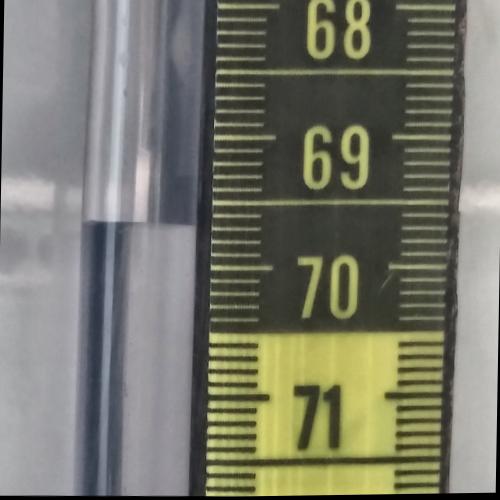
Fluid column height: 69.7 cm